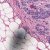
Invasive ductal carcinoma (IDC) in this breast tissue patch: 1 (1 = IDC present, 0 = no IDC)